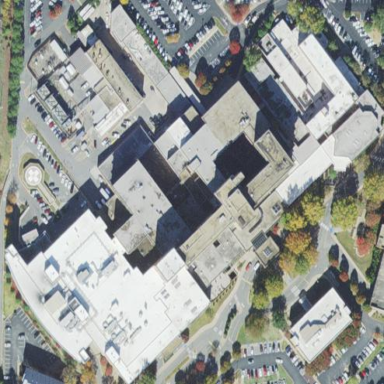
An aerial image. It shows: Healthcare facility identified as hospital.